Question: I am creating a multi-language web application using Flash-builder 4. The menus and text used are being populated through an external XML file. I have different XML files for different languages.
When the user changes the language the XML file takes some time to load. As a result the user sees a blank screen for some time and may get the impression that nothing is happening.
During this time I want to display a message informing the user that the file is being loaded. Something like this can be seen at <URL>.
A screen-shot is also uploaded here

Any help or sample code would be appreciated.
Thanks
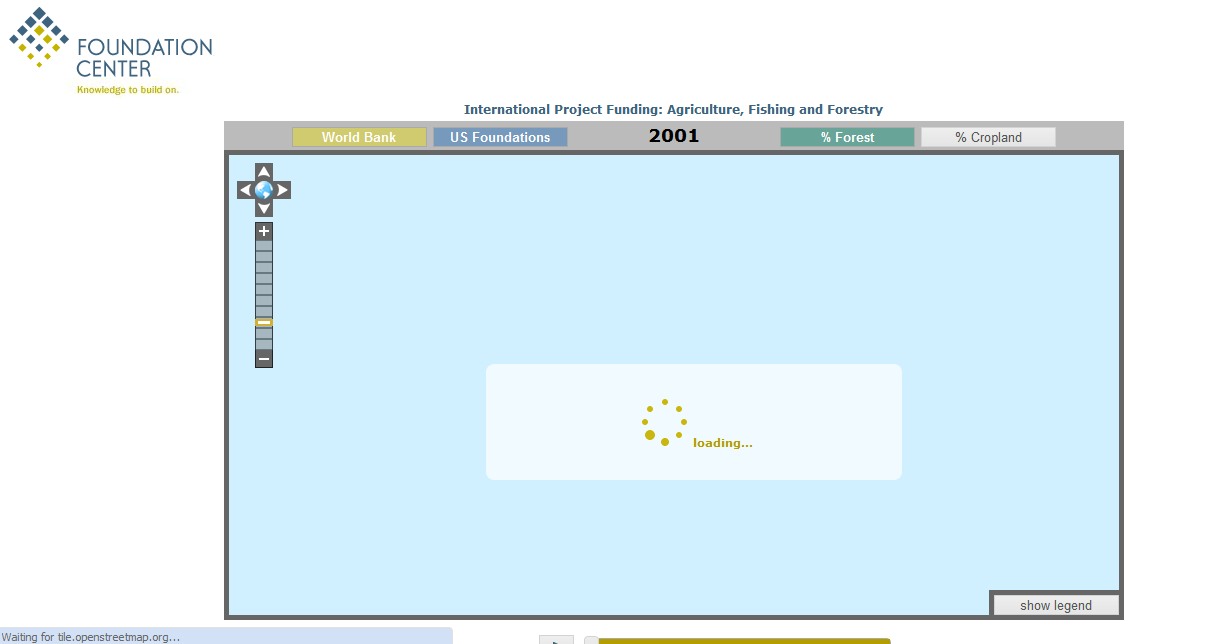
Answer: When user changes the language, compiler has started reading XML file then add waiting module and remove waiting module when last XML file has been read by the compiler.